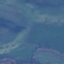
Land use / land cover class: Pasture